Aerial crown-view tile of a tropical tree (Barro Colorado Island, Panama), acquired 20240813:
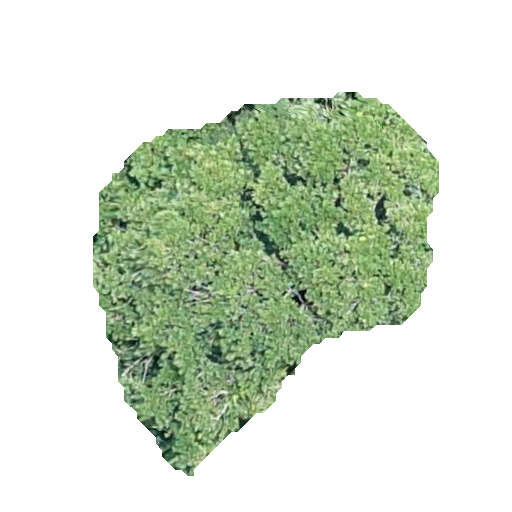
Species: Anacardium excelsum
GBIF accepted scientific name: Anacardium excelsum
Crown area: 130.916 m²